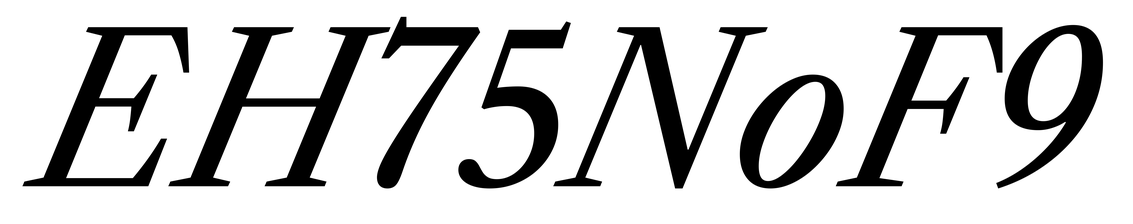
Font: LibreCaslonText-Italic_Italic